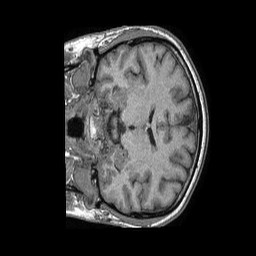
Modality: T1w
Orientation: coronal
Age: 60
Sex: male
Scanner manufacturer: philips
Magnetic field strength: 1.5 T
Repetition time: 0.007472 s
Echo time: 0.003403 s